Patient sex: M
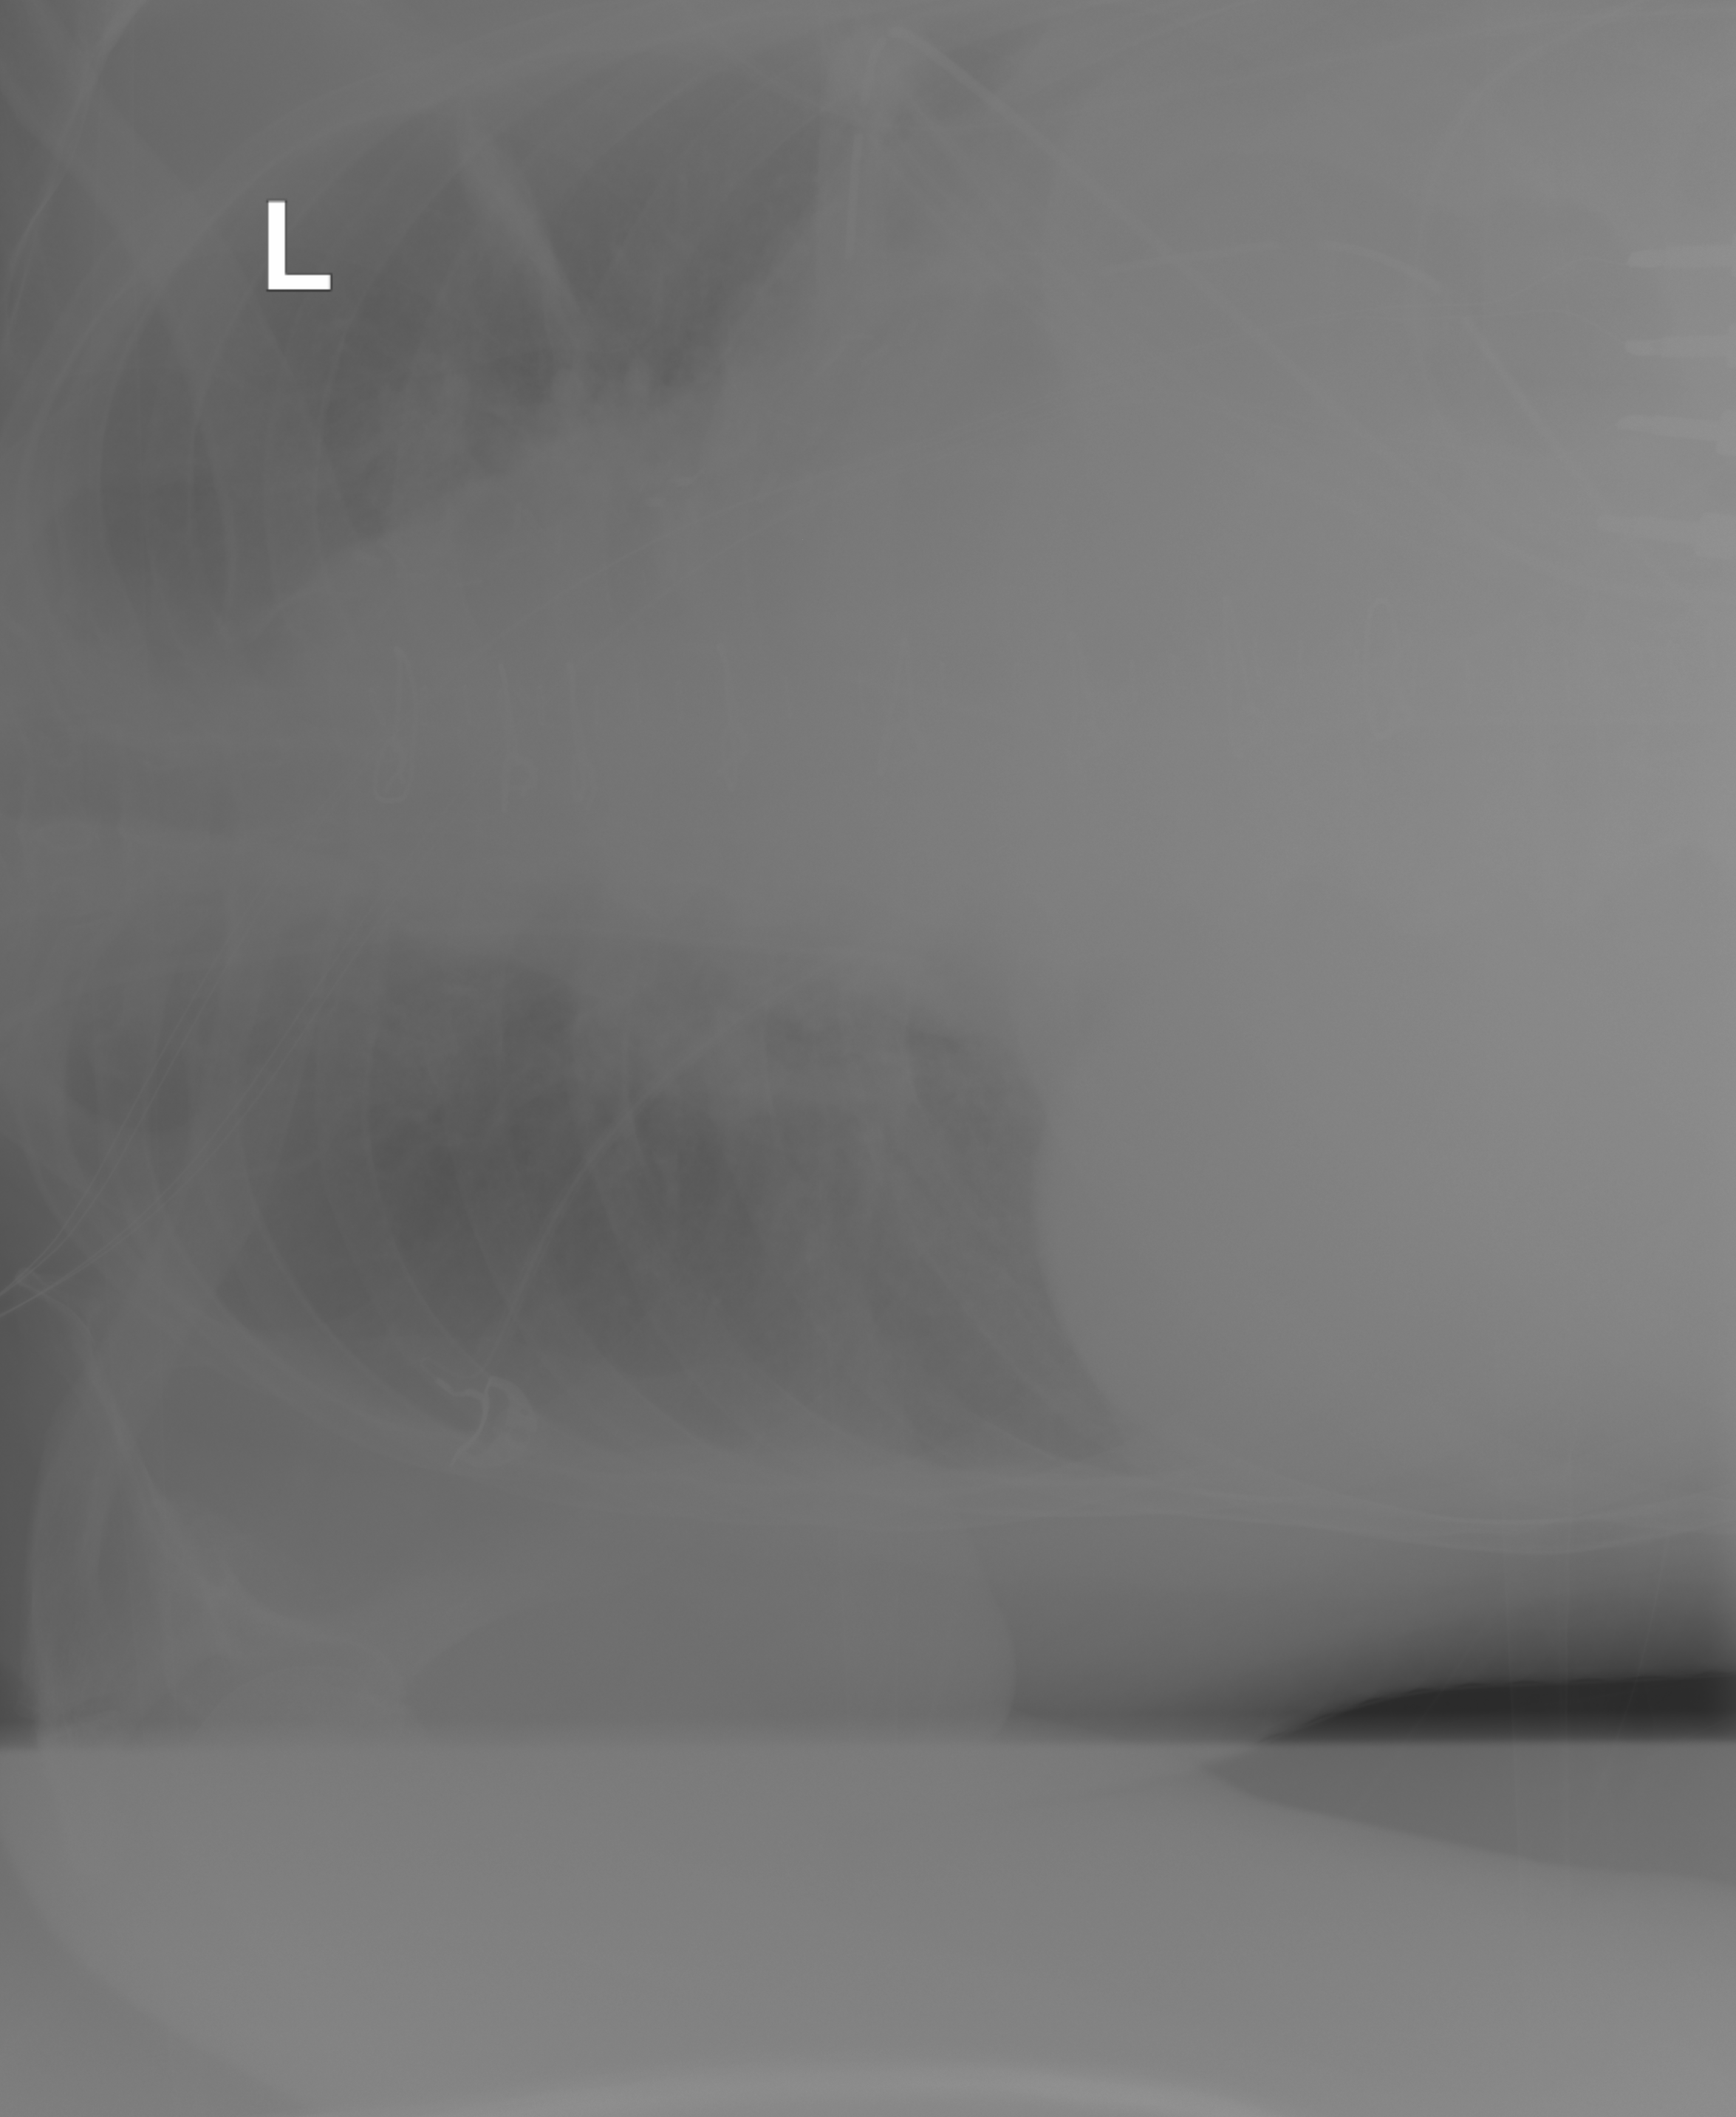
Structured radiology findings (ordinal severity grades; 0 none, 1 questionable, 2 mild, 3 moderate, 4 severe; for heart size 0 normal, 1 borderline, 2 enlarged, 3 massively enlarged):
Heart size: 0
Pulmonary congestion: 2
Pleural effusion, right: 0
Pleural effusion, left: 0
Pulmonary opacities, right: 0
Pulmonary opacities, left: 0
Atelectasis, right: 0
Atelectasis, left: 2